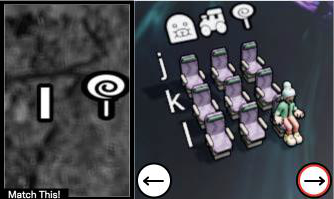
Task: seats
Answer: yes